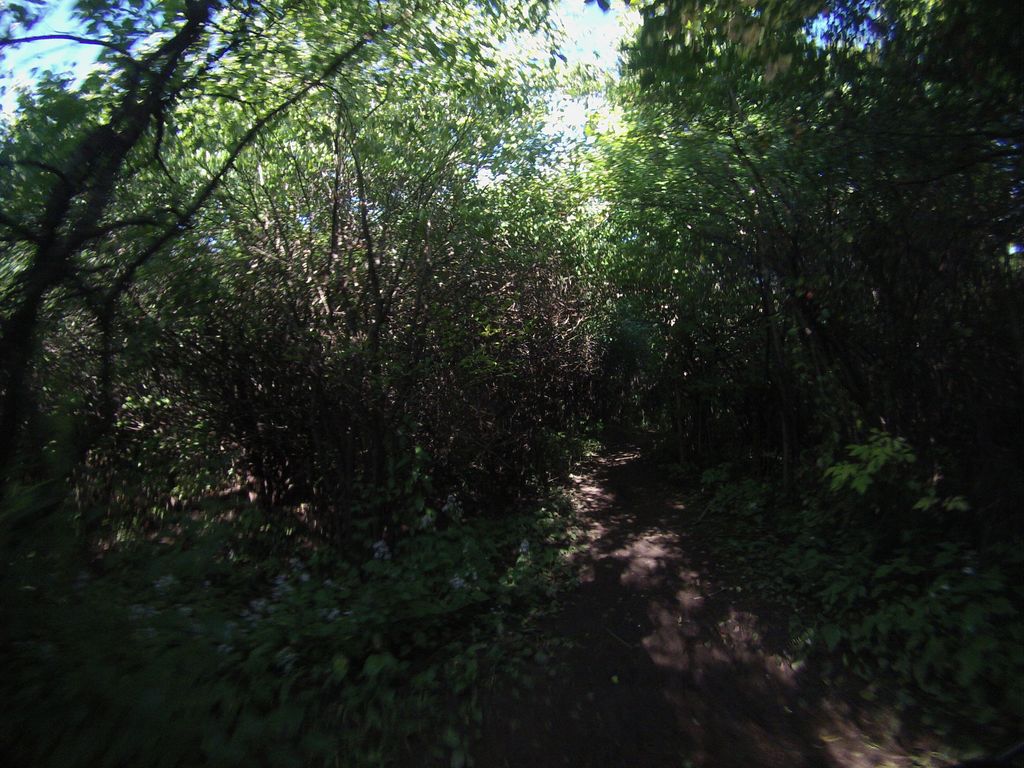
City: ottawa-gatineau